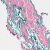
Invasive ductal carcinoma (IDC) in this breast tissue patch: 0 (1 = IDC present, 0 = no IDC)